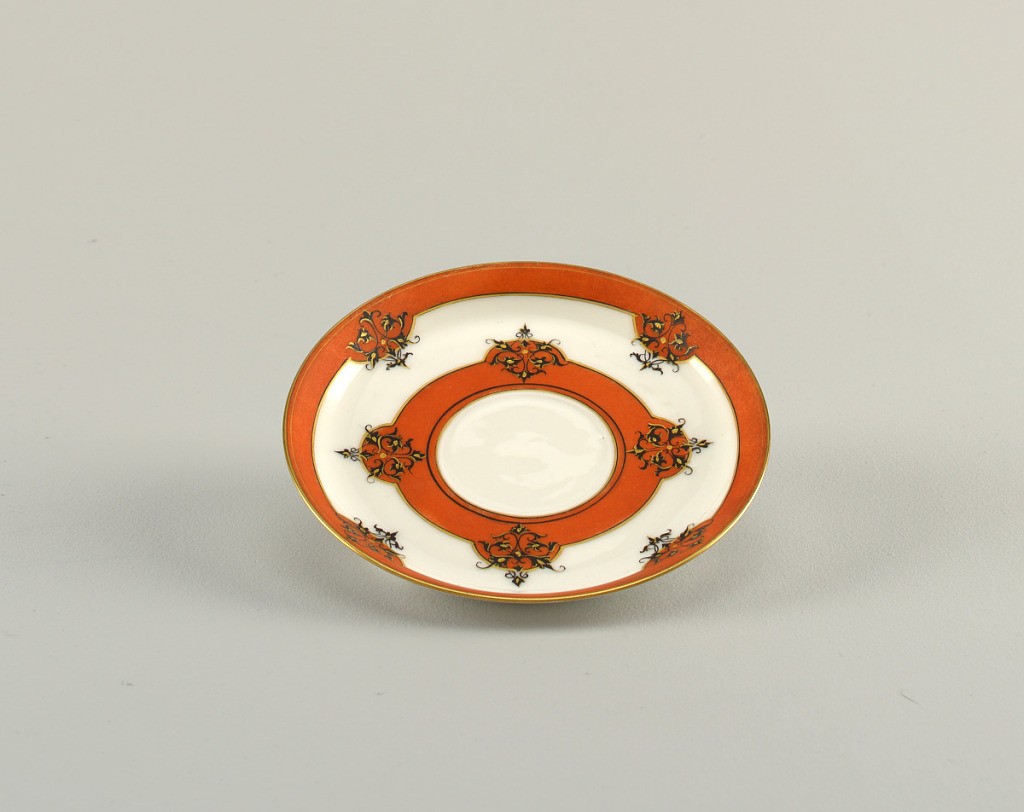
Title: Saucer
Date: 19th century
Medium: Porcelain
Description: Overglaze and underglaze decoration in colors of American flag, eagels, head of Liberty with decorative borders of orange, gold, and black.